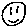
Label: smiley face